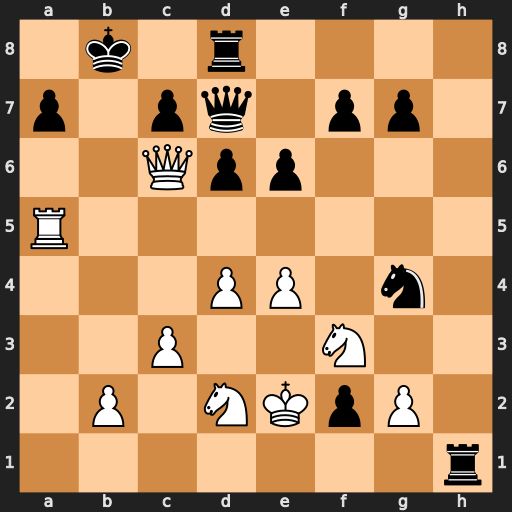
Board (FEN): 1k1r4/p1pq1pp1/2Qpp3/R7/3PP1n1/2P2N2/1P1NKpP1/7r
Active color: w
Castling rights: -
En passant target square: -
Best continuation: Rb5+ Kc8 Qa6#